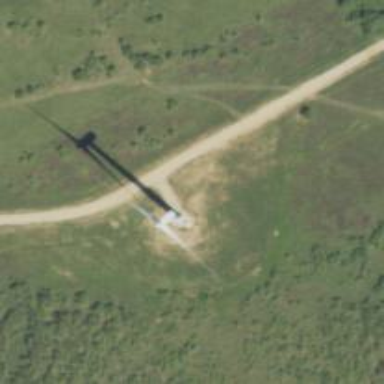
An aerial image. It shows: Wind generator in the form of horizontal axis wind turbine.